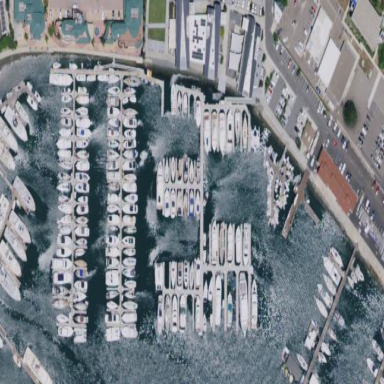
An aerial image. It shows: Marina on leisure land.